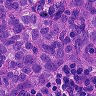
Metastatic tissue present: yes